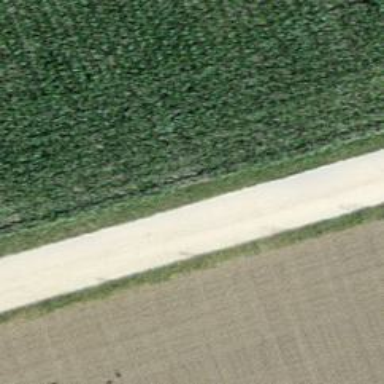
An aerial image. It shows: Agricultural vehicle track with grade2 surface type.